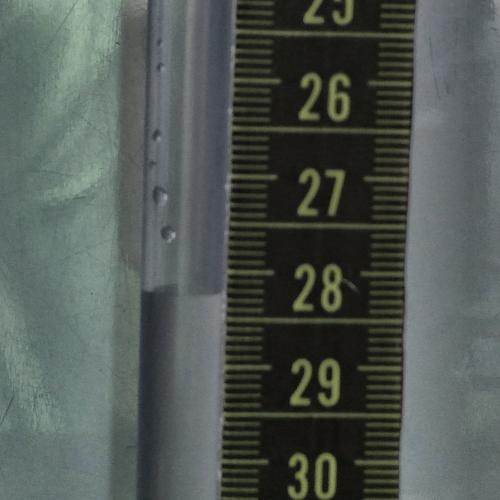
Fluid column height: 28.3 cm